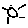
Label: sun